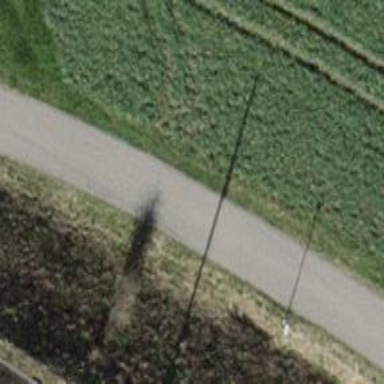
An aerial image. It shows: Cycleway with asphalt surface. The tracktype is grade1.